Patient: sex F, age 39
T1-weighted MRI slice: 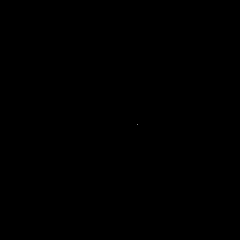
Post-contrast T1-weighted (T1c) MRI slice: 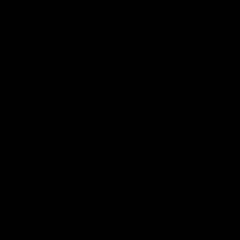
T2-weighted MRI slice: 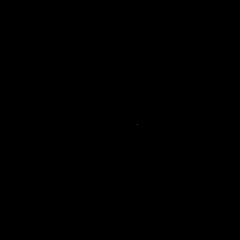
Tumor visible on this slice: no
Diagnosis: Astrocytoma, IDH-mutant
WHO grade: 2